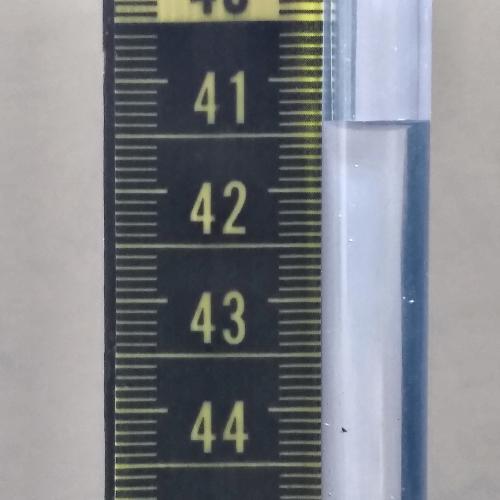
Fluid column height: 41.4 cm